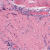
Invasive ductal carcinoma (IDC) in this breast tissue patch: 0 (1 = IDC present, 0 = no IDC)